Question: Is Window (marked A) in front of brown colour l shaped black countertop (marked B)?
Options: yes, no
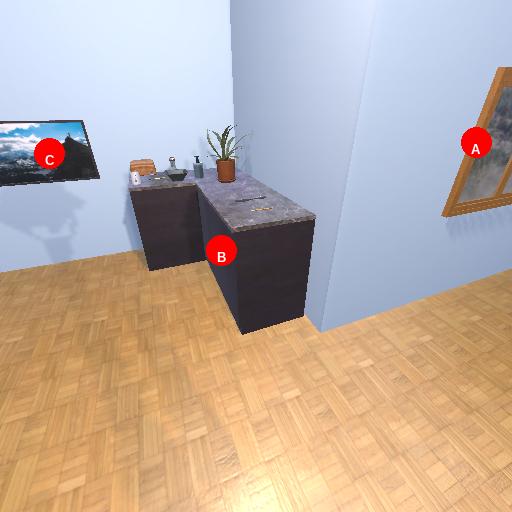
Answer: yes